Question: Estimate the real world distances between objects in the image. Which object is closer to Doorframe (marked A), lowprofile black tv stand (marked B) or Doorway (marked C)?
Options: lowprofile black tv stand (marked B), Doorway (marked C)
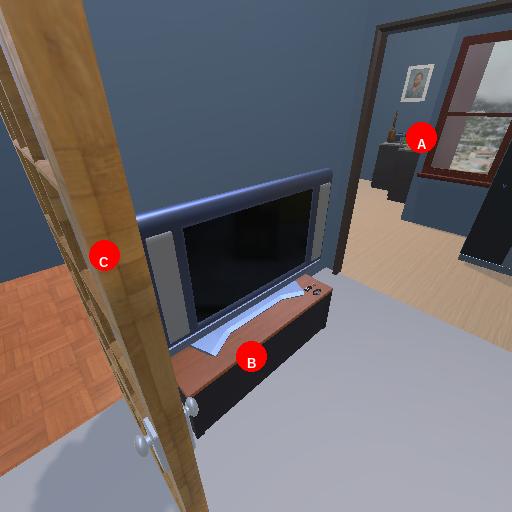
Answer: lowprofile black tv stand (marked B)